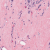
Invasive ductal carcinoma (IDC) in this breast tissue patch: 1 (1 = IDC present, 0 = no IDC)